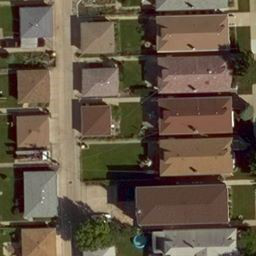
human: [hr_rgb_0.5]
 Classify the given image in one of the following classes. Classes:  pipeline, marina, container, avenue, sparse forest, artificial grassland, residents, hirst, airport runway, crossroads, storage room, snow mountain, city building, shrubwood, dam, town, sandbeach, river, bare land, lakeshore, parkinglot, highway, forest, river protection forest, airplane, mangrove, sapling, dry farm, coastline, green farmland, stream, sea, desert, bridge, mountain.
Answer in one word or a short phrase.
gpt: residents